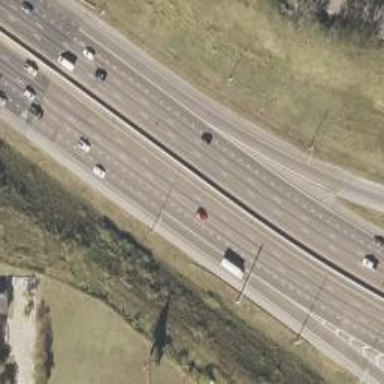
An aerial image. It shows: Motorway junction.